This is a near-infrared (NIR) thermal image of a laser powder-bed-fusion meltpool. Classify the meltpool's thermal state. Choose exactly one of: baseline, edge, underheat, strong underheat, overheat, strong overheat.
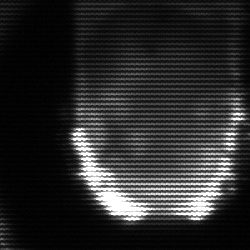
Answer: baseline